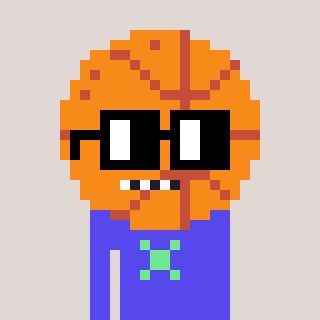
a pixel art character with square black glasses, a basketball-shaped head and a computerblue-colored body on a warm background